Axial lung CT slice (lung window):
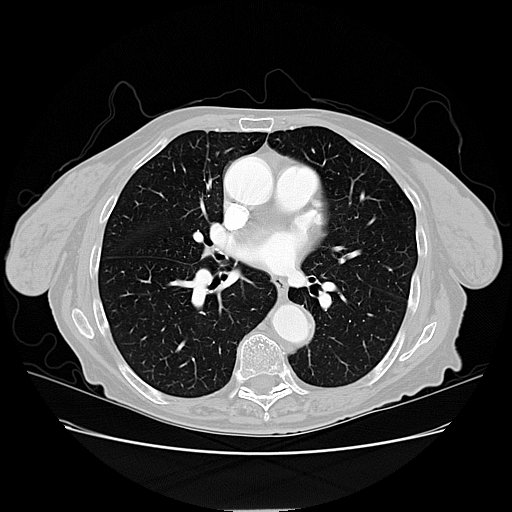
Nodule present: no